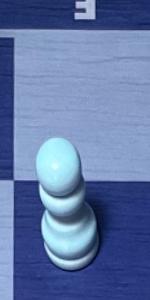
Label: Pawn_White